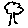
Label: tree